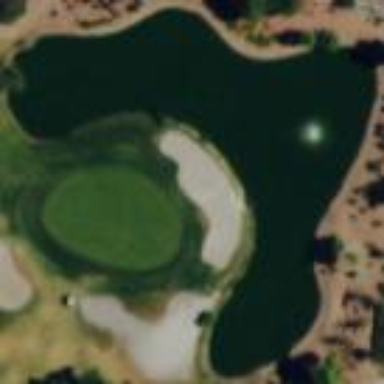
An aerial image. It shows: Water hazard on golf course.